Field crop: tomato
Growth stage: 1
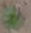
Species: solanum